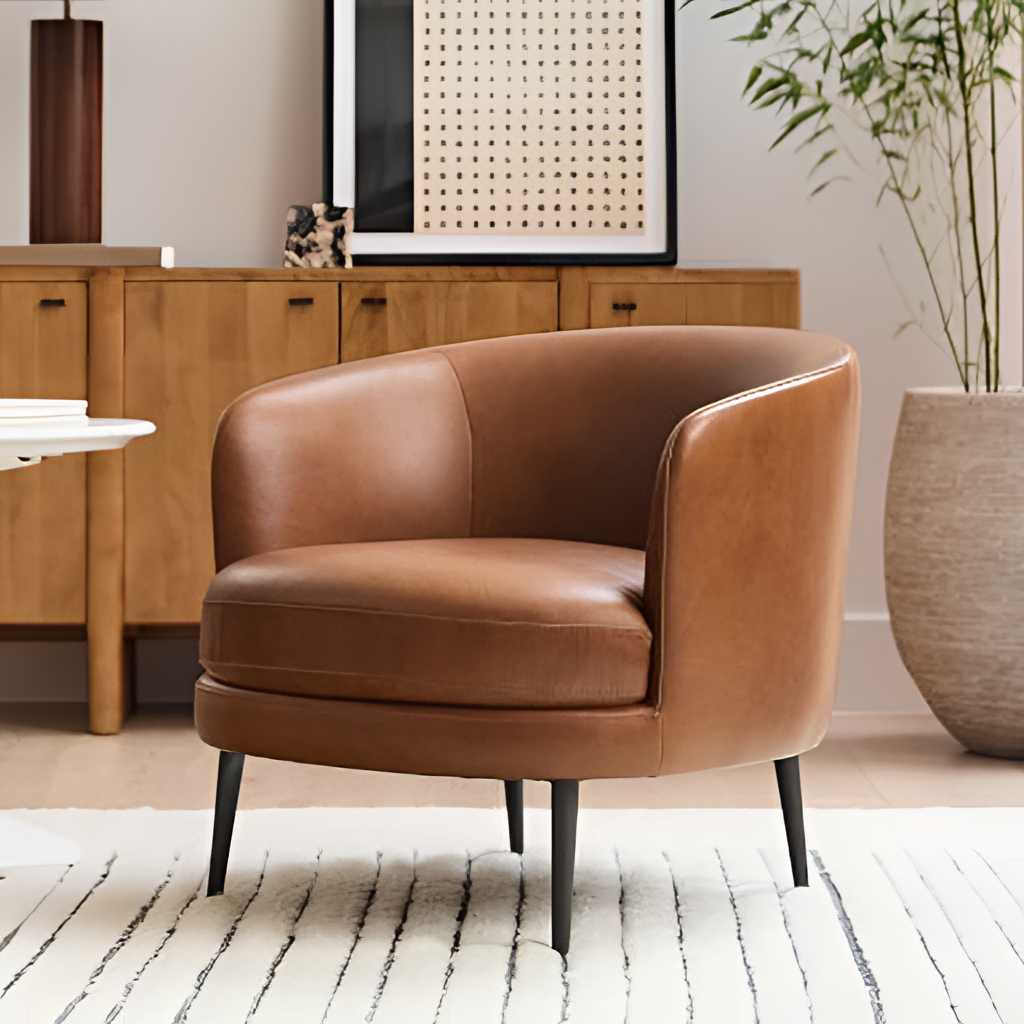
leather armchair, living room, contemporary, beige tile flooring, with large square pattern, beige paint wallpaper, with solid pattern